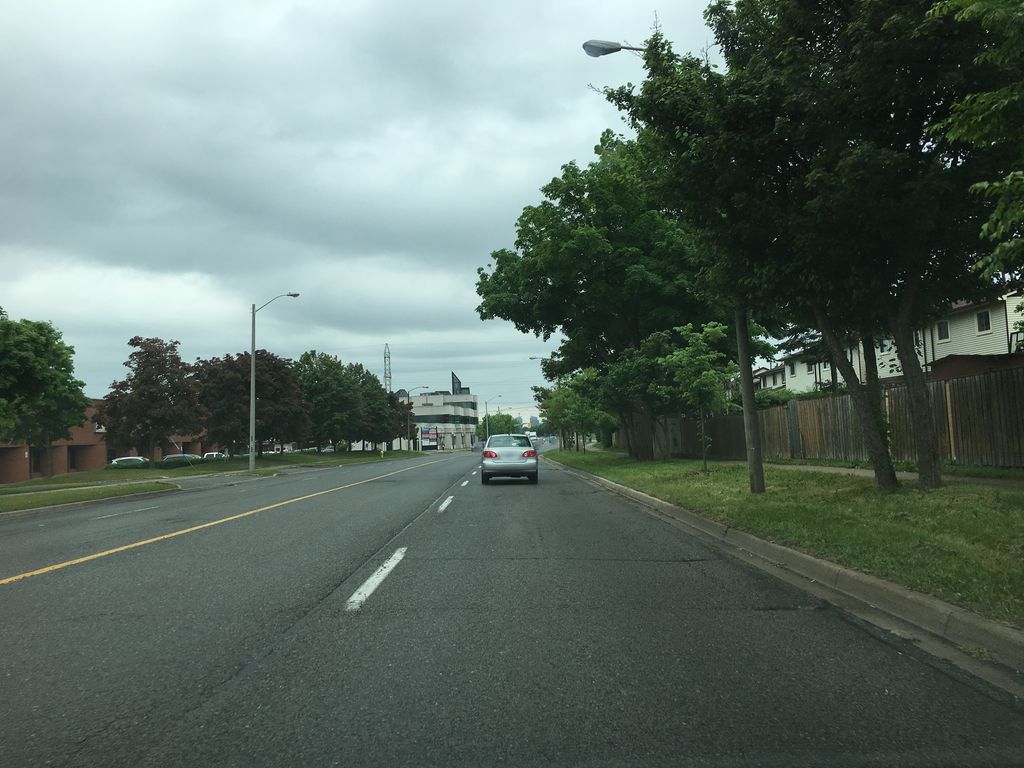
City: toronto